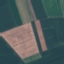
Land use / land cover: AnnualCrop